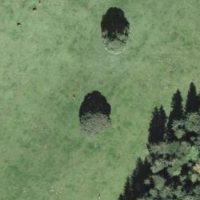
EUNIS habitat code: 23
Species observed at this site:
Phyllopertha horticola